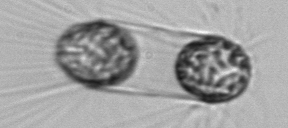
Label: Corethron_hystrix